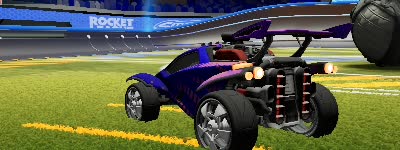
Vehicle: octane